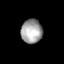
Tissue: lung
Cell type: Epithelial cells
Senescence score: 0.178
Nuclear area (px): 502
Mean DAPI intensity: 161.251